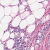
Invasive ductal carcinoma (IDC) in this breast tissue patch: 0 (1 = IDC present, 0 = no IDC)